Question: In my database I have two related fields. The second field depends on the value selected in the first. The relations are:

The function I use in the form of table "conflictos_1" is:
'''
<!--Aqui el javascript para select dependientes-->
<script type="text/javascript">
$(document).ready(function()
{
$("#conflictos1_id_sector_actividad").change(function()
{
var id_sub = $(this).val();
if(id_sub != '')
{
$.ajax
({
type: "POST",
url: '<?php echo url_for('conflictos/subsector'); ?>'+ '?id=' + id_sub,
cache: false,
data: "id_sub="+ id_sub,
success: function(data)
{
$("#conflictos1_id_subsector_actividad").html(data); // but it does not select the value of dropdown list.
}
});
}
else
{
$("#conflictos1_id_subsector_actividad").html("<option value=''>-- No se ha seleccionado subsector --</option>");
}
return false;
});
});
</script>
'''
When I add a new record, everything works fine.
But when I edit a record, the select dependent, does not show "selected" value.
In edit mode, when I look at the field "id_subsector_actividad", the selected value should be, for example, '<option value="37 " selected="selected">': This is what I see on my form when I inspect the element created with AJAX's function:
'''
<select name="conflictos1[id_subsector_actividad]" id="conflictos1_id_subsector_actividad">
<option value="29 ">14.1 Meretrices</option>
<option value="30 ">Preparacion de alimentos y comedor</option>
<option value="31 ">Seguridad</option>
<option value="37 ">redes sanitarias</option>
</select>
'''
This is what I WANT to see:
'''
<select name="conflictos1[id_subsector_actividad]" id="conflictos1_id_subsector_actividad">
<option value="29 ">14.1 Meretrices</option>
<option value="30 ">Preparacion de alimentos y comedor</option>
<option value="31 ">Seguridad</option>
<option value="37 " selected="selected">redes sanitarias</option>
</select>
'''
I use this function to filter records in the table "Subsector_actividad_ta8"(I work with Symfony 1.4 and Doctrine):
'''
public function executeSubsector()
{ $id_sub = $_POST['id_sub'];
$this->subsec= Doctrine_Core::getTable('SubsectorActividadTa8') ->createQuery('a')
->where('a.id_sector = ?', $id_sub)
->execute();
}
'''
My question is: What should I change in the AJAX's function, to display the "selected" value in the second field, when I am editing an existing record?
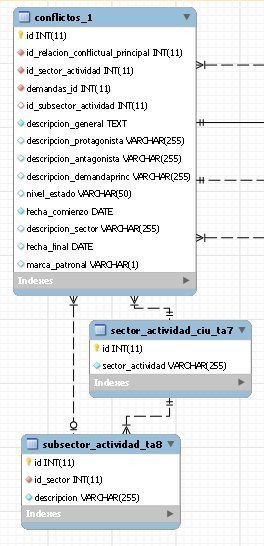
Answer: Here the solution I encountered: I've separated the problem in two.
I use the same JQuery function shown above in the question. With the associated function, also shown above. This case was not part of my problem
I added for ''id_subsector_actividad'' in the widget the property ''table_method'=>'Subsector'' associated with the function 'public function Subsector()' (see below code).
In the partial _form.php of conflictos1, I wrote the following code for the field 'id_subsector_actividad':
'''
<?php if (!$form->getObject()->isNew()): ?>
<?php echo $form['id_subsector_actividad'] ?>
<?php endif; ?>
<?php if ($form->getObject()->isNew()): ?>
<select name="conflictos1[id_subsector_actividad]" id="conflictos1_id_subsector_actividad">
<option value="" selected="selected">Seleccione sub-sector</option>
<?php endif; ?>
'''
In the action.class.php in the conflictos1, I modified the function executeEdit, with the addition of the variable '$elsector':
'''
public function executeEdit(sfWebRequest $request)
{
global $elsector;
$this->forward404Unless($conflictos1 = Doctrine_Core::getTable('Conflictos1')->find(array($request->getParameter('id'))), sprintf('Object conflictos1 does not exist (%s).', $request->getParameter('id')));
$elsector= $conflictos1->getIdSectorActividad();
$this->form = new Conflictos1Form($conflictos1);
}
'''
I use '$elsector' in the following function created in 'SubsectorActividadTa8Table.class.php'
'''
public function Subsector()
{
global $elsector;
if (!is_null($elsector)){
$id_sub=$elsector;
$query= Doctrine_Query::create()
->select('a.id')
->from('SubsectorActividadTa8 a')
->innerJoin('a.Conflictos1 c')
->where('a.id_sector = ?', $id_sub);
return $query->execute();
}
}
'''
Thus, Symfony displayed on the form, the value of field named IdSubsectorActividad, not previously exhibited.
In other words, now when I'm editing a record in the table 'conflictos1' the field named IdSubsectorActividad shows the correct value, whereas before the form does not show any value.
Now everything works fine!.